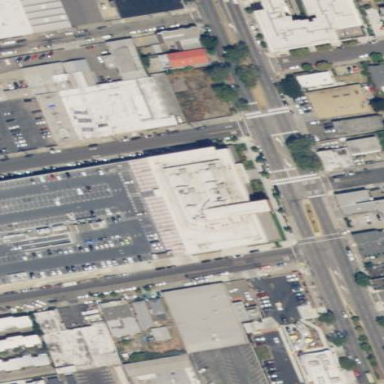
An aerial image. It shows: Office building.